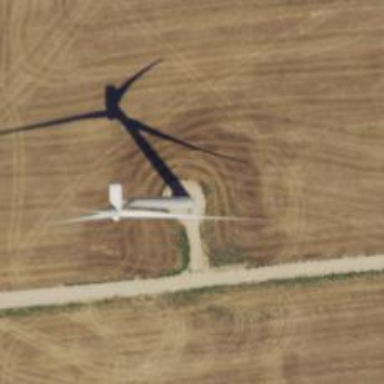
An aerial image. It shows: Wind turbine generator that utilizes wind as its source for generating electricity. It is of the horizontal axis type.